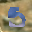
Label: 5